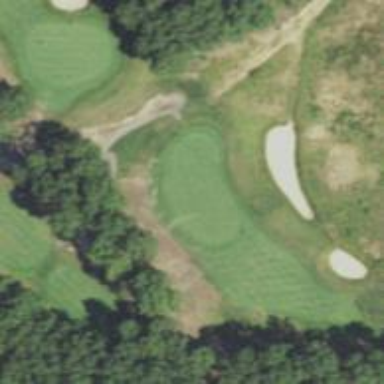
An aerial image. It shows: View of golf hole.